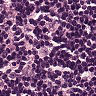
Metastatic tissue present: no